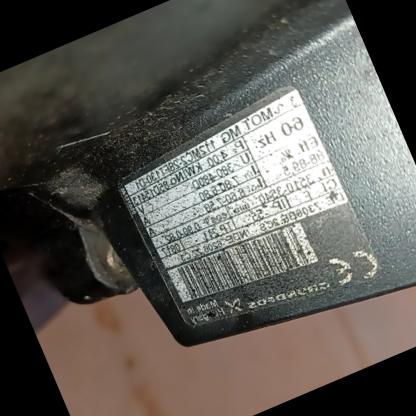
Klasa: tabliczka-znamionowa